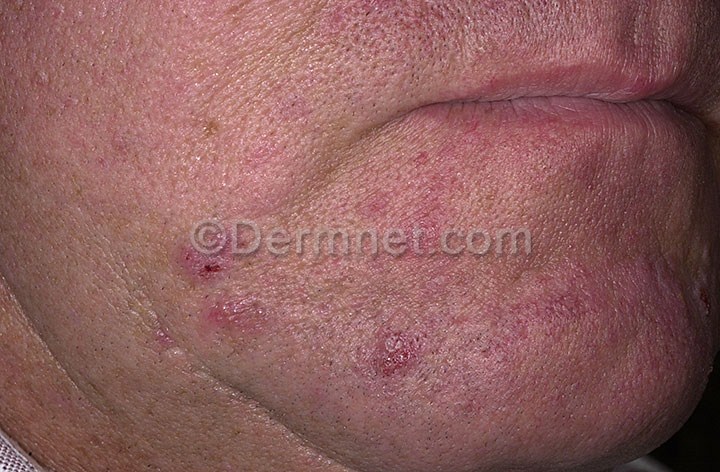
Disease: Cellulitis Impetigo and other Bacterial Infections